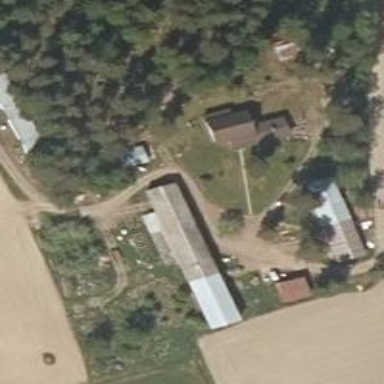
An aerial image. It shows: Farmyard area.